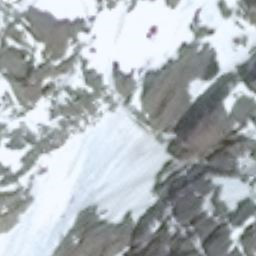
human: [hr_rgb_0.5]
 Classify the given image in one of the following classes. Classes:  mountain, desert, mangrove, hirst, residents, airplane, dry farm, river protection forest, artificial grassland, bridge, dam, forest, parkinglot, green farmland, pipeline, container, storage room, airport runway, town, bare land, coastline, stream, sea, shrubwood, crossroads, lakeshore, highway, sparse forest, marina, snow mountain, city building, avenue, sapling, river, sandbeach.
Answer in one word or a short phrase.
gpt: snow mountain